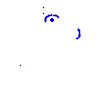
Particle: proton